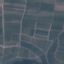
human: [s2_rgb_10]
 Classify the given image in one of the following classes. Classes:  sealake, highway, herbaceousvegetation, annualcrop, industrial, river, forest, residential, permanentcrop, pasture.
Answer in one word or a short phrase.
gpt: PermanentCrop